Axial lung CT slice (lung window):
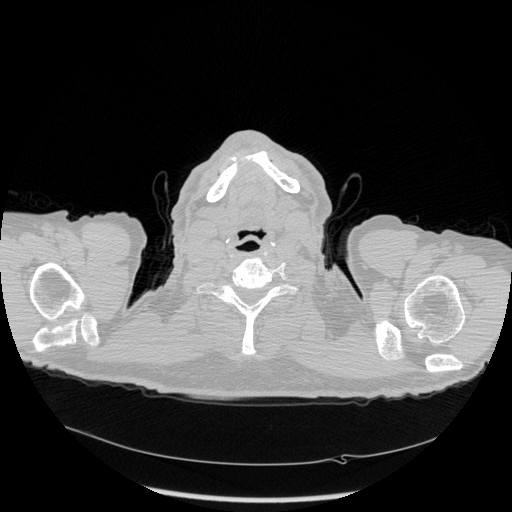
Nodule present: no